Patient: sex F, age 48
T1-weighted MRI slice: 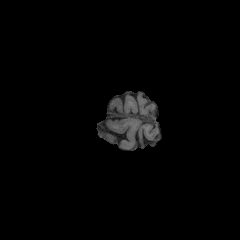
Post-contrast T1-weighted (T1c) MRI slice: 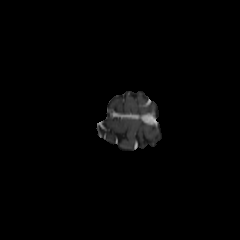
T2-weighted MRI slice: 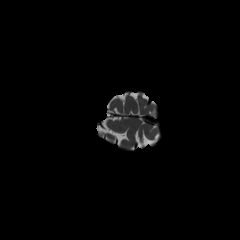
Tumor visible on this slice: no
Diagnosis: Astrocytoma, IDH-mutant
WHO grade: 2